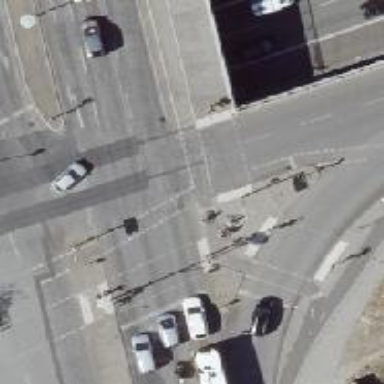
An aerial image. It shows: Road crossing with traffic signals.